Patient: sex M, age 72
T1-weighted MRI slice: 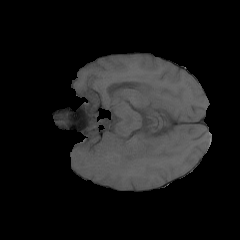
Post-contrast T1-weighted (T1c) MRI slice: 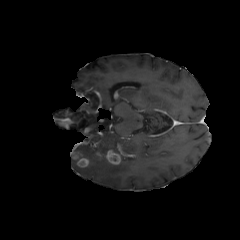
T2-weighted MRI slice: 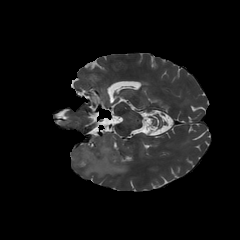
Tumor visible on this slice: yes
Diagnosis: Glioblastoma, IDH-wildtype
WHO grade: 4